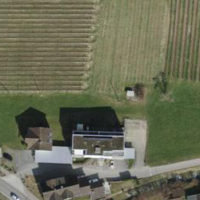
EUNIS habitat code: 40
Species observed at this site:
Campanula trachelium